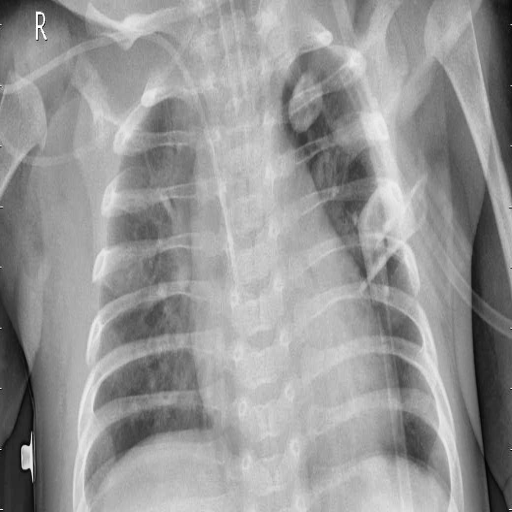
Finding: PNEUMONIA